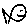
Label: fish